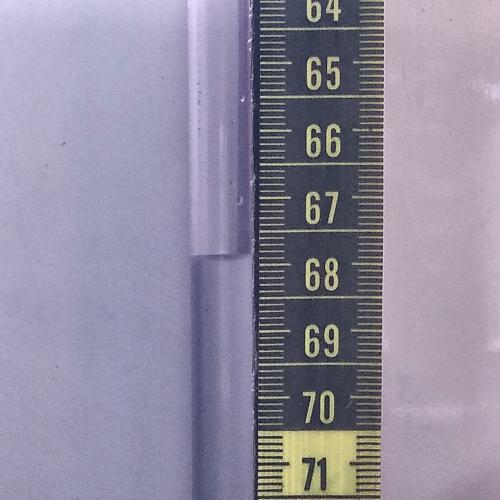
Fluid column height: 67.8 cm